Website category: book
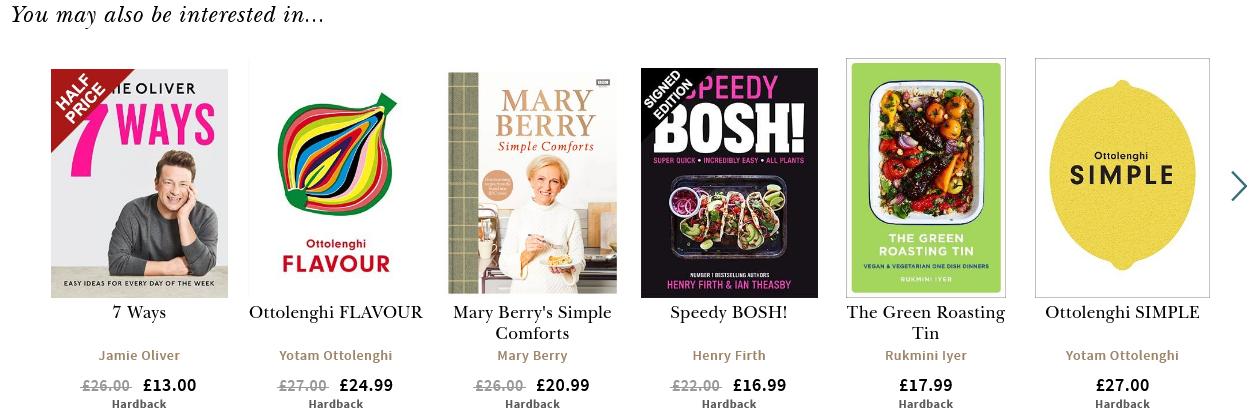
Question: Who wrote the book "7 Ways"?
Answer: Jamie Oliver

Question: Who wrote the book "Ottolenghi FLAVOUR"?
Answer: Yotam Ottolenghi

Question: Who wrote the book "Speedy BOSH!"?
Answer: Henry Firth

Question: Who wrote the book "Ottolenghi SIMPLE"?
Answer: Yotam Ottolenghi

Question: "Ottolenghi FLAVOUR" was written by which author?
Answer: Yotam Ottolenghi

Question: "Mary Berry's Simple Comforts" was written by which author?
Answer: Mary Berry

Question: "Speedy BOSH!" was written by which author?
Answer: Henry Firth

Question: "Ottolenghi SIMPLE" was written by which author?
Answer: Yotam Ottolenghi

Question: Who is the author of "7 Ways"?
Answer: Jamie Oliver

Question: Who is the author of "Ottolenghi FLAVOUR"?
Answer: Yotam Ottolenghi

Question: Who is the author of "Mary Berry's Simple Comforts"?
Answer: Mary Berry

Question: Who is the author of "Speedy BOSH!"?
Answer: Henry Firth

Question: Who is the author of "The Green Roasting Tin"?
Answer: Rukmini Iyer

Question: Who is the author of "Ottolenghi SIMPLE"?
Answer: Yotam Ottolenghi

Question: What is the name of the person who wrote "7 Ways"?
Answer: Jamie Oliver

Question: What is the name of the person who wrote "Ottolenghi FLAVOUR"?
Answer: Yotam Ottolenghi

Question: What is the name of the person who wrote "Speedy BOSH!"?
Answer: Henry Firth

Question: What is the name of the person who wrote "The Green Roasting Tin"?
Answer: Rukmini Iyer

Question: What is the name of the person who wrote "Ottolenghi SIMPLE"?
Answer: Yotam Ottolenghi

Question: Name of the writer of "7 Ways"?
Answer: Jamie Oliver

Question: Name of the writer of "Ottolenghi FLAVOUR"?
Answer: Yotam Ottolenghi

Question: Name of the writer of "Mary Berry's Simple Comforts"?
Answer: Mary Berry

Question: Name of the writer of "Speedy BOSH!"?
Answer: Henry Firth

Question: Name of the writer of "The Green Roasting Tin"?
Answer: Rukmini Iyer

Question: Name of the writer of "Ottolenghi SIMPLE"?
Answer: Yotam Ottolenghi

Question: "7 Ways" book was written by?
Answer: Jamie Oliver

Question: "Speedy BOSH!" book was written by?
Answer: Henry Firth

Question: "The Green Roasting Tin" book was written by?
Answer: Rukmini Iyer

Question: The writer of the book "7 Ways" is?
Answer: Jamie Oliver

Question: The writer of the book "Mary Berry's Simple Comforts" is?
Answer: Mary Berry

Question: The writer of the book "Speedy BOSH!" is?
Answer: Henry Firth

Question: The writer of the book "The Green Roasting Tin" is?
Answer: Rukmini Iyer

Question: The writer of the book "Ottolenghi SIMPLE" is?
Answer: Yotam Ottolenghi

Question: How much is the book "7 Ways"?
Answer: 13.00

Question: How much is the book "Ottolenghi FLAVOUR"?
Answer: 24.99

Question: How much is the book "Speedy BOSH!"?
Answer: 16.99

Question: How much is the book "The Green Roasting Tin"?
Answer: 17.99

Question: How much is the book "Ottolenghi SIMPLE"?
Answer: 27.00

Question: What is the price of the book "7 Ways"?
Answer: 13.00

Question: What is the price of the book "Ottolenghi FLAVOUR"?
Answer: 24.99

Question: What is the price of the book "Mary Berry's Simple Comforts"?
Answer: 20.99

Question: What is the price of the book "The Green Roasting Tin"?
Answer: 17.99

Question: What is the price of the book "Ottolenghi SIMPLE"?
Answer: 27.00

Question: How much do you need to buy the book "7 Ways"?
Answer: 13.00

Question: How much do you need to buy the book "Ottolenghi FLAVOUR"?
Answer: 24.99

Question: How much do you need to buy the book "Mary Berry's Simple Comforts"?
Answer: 20.99

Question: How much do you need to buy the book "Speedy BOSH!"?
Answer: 16.99

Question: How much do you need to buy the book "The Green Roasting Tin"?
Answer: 17.99

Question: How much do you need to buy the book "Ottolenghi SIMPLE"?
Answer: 27.00

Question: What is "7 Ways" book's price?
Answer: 13.00

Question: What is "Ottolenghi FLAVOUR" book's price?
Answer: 24.99

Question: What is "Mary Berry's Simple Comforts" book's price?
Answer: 20.99

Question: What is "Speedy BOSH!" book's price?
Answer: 16.99

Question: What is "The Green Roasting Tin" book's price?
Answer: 17.99

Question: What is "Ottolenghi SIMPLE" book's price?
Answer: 27.00

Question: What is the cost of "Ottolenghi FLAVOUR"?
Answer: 24.99

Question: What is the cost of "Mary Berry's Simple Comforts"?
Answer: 20.99

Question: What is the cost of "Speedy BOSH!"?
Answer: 16.99

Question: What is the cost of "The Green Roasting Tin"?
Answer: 17.99

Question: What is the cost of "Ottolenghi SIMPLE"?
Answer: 27.00

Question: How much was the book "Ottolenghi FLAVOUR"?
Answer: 24.99

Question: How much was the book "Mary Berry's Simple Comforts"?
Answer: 20.99

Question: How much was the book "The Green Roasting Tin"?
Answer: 17.99

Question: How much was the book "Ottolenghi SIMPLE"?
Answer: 27.00